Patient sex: M
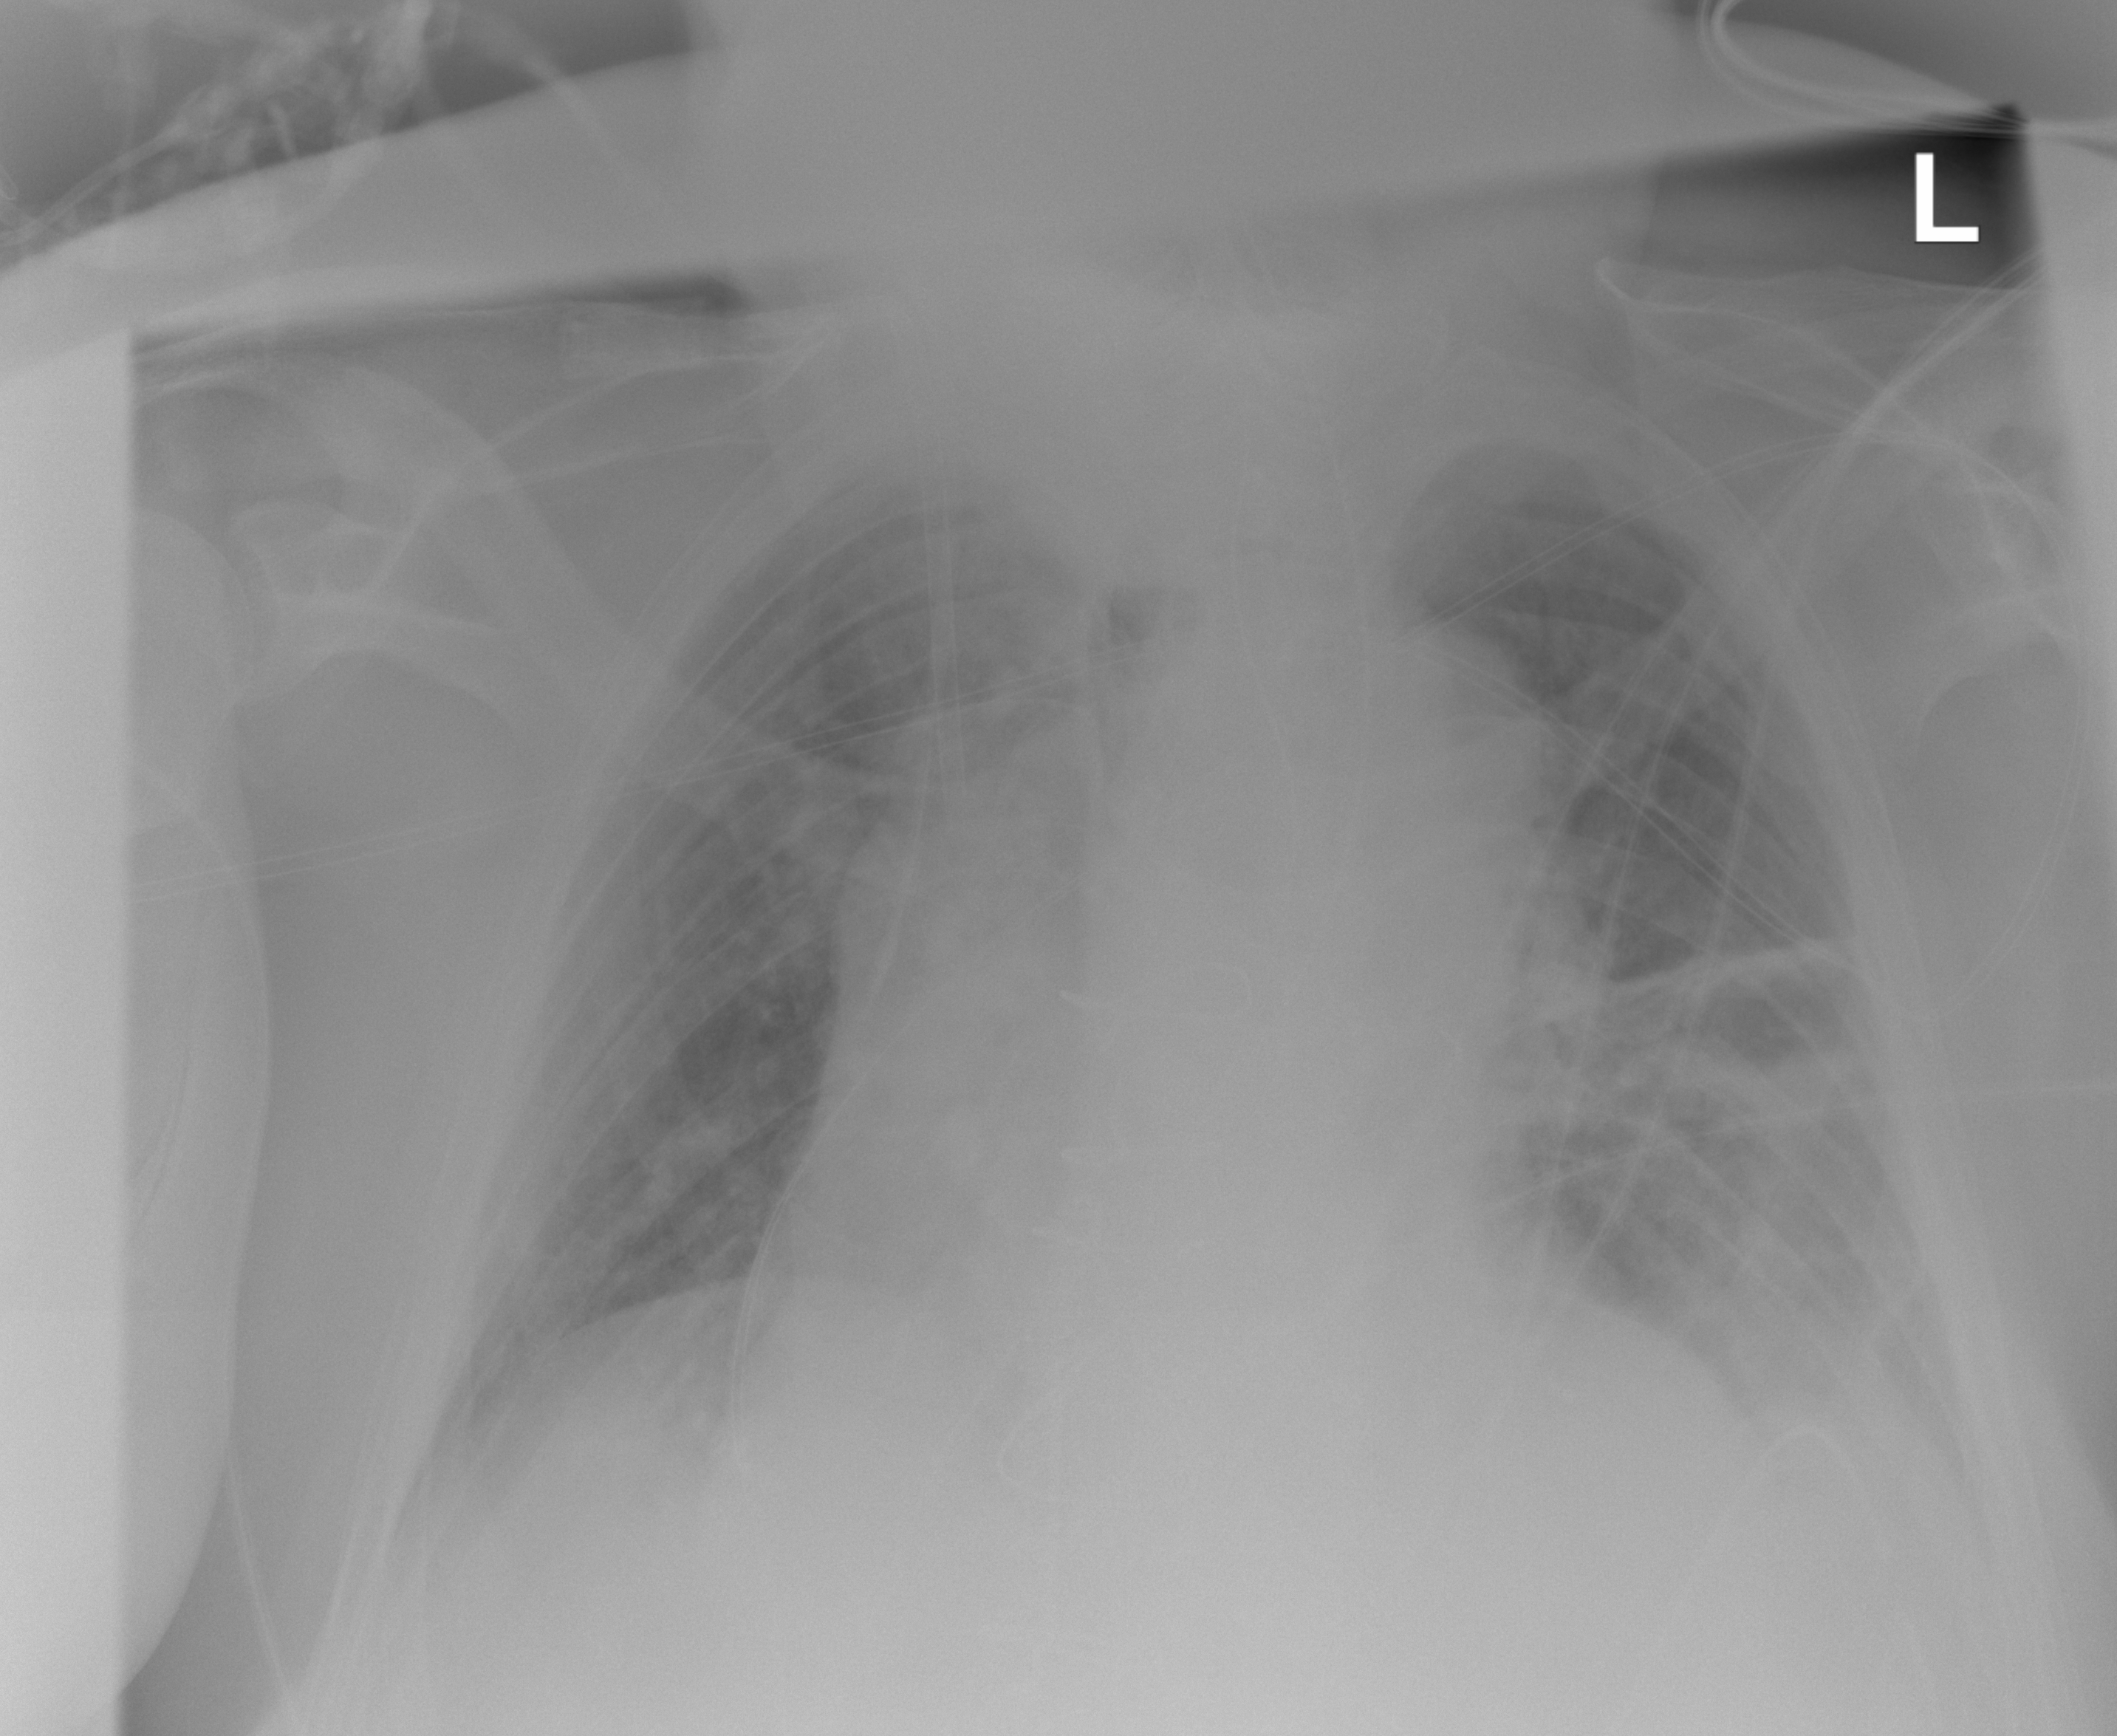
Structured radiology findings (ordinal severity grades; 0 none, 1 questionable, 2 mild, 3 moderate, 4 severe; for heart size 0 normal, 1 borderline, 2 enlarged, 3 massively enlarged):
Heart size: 2
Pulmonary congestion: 2
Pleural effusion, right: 2
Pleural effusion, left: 2
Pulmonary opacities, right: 0
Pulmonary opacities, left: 0
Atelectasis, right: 2
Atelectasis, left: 2